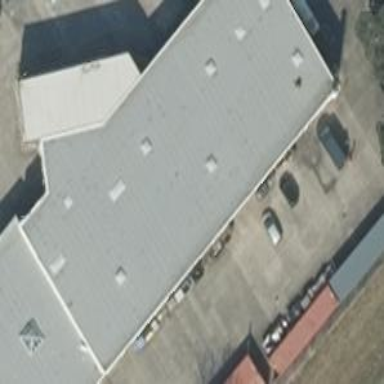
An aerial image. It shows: Car repair shop.